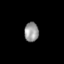
Tissue: skin
Cell type: Epithelial cells
Senescence score: 0.2713
Nuclear area (px): 268
Mean DAPI intensity: 151.56